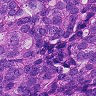
Metastatic tissue present: yes